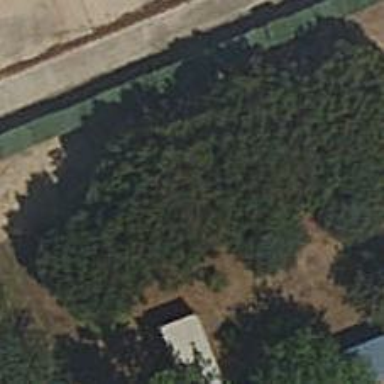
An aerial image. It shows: Yard meant for services.